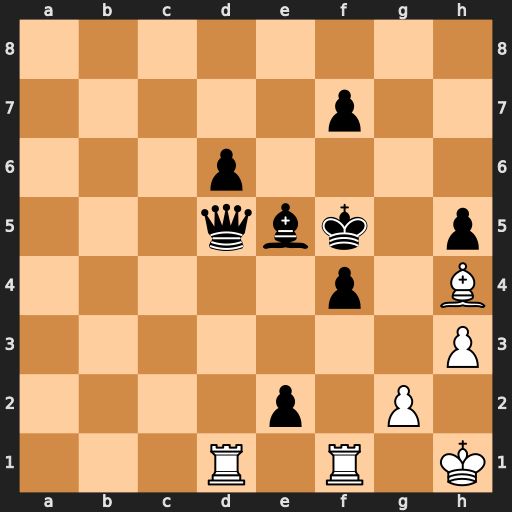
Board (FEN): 8/5p2/3p4/3qbk1p/5p1B/7P/4p1P1/3R1R1K
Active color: w
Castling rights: -
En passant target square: -
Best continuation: Rxf4+ Kxf4 Rxd5